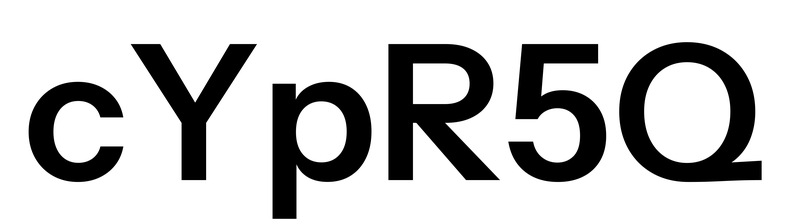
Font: InstrumentSans_SemiBold